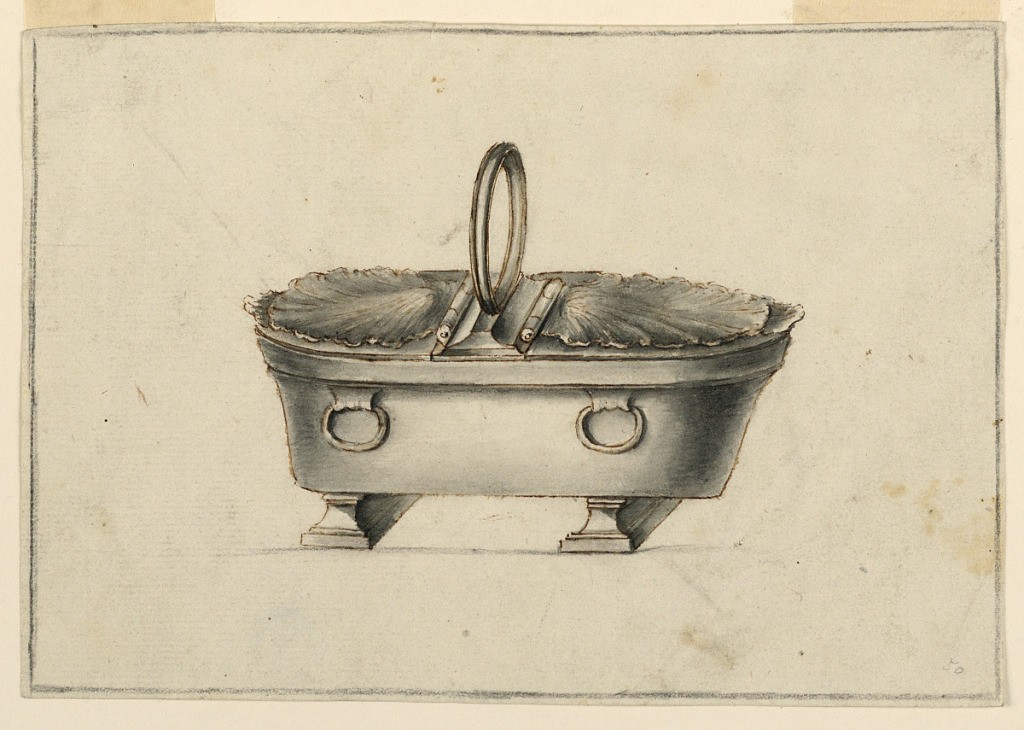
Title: Design for an Inkstand
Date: early 18th century
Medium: Pen and ink, brush and gray-black wash, black chalk on paper
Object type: Drawing
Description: Horizontal rectangle. Shown from above. An ovoidal tube is supported by two entablatures, upside down. Two decorative rings are shown at the front. In the middle of the cover stands a ring upon a base. Laterally are two covers, either with a leaf upon it. Framing chalk line.